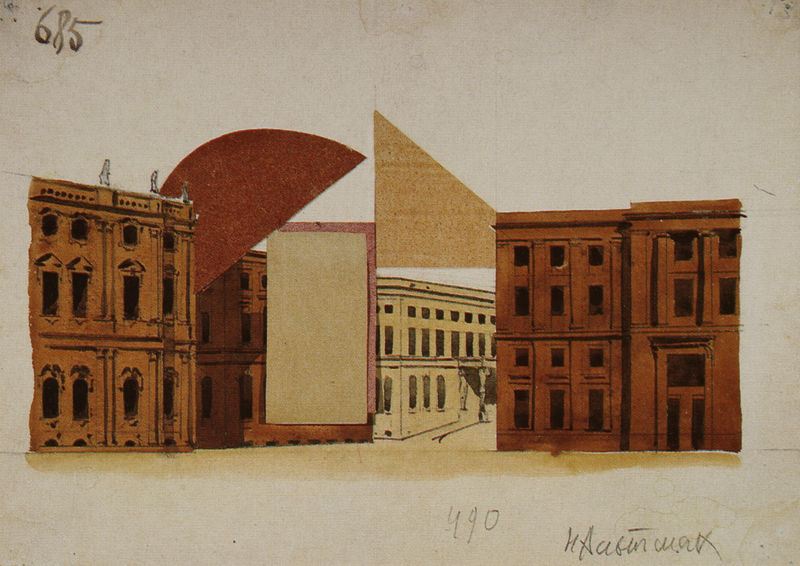
Titel: Entwurf zu einer Festdekoration für den Platz vor dem Winterpalais
Künstler: Natan Altman
Standort: St. Petersburg
Institution: Russisches Museum
Schlagwörter: schatten, weiß, dreieck, gelb, komposition, ocker, braun, fenster, licht, schwarz, strasse, säulen, tür, dach, gebäude, rot, beige, architektur, signatur, häuser, brüstung, renaissance, rosa, papier, bogen, fassade, fassaden, giebel, grafik, graphik, lila, pilaster, figuren, streng, zahlen, ziffern, durchgang, collage, galerie, eingang, rechteck, balustrade, druck, entwurf, halbkreis, halbrund, fries, sims, gesims, skulpturen, zahl, ziffer, mezzanin, etagen, geschosse, stockwerke, geometrie, dachgesims, brüstunf